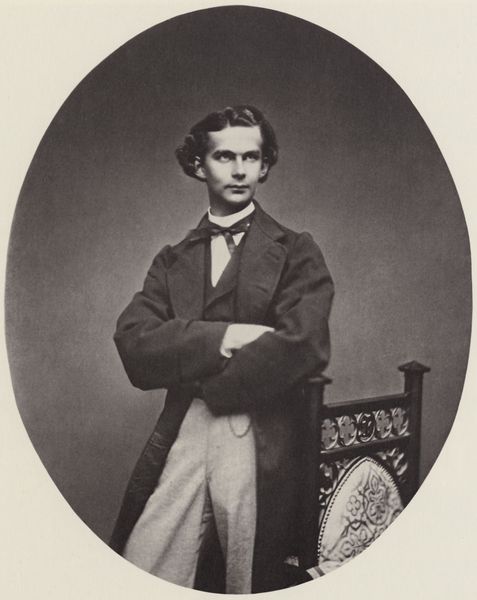
Titel: König Ludwig II. auf Schloss Hohenschwangau
Künstler: Joseph Albert
Standort: München
Institution: Geheimes Hausarchiv
Schlagwörter: mann, schatten, weiß, zola, blumen, frisur, geste, grau, haar, holz, licht, mund, nase, ohr, schwarz, stuhl, blick, muster, ornament, rock, schleife, hemd, hose, jacke, jung, wand, arme, augen, gesicht, kleidung, kragen, präsentation, rahmen, stehen, weit, bildnis, holzstuhl, portrait, porträt, haare, mantel, pose, stehend, lippen, locken, ohren, scheitel, kreis, oval, rund, lächeln, wangen, wellen, lehne, hosen, kette, ausdruck, könig, thron, polster, krawatte, ernst, streng, homme, noeud, stuhllehne, verzierung, atelier, melancholie, uhr, glatt, nachdenklich, fliege, gehrock, kniestück, revers, weste, foto, fotografie, oben, photographie, blumenmuster, medaillon, bayern, draufsicht, schwarz-weiss, halblang, mundwinkel, posieren, stehkragen, herrscher, schnitzerei, photo, halbrund, wappen, uhrenkette, uhrkette, verschränkt, jüngling, junger mann, lässig, chaise, hamd, elisabeth, anlehnen, durchbrochen, aufnahme, tragik, geschnitzt, ludwig, masswerk, gründerzeit, verlobung, studio, impressionist, costume, erhöht, ludwig i., ludwig ii, ludwig ii., sissi, albrecht, könig ludwig, nadar, kronprinz, verschränkte arme, wittelsbacher, lidwig, hise, hoffotograf, studioaufnahme, bestimmt, frosur, gewelltes haar, hanfstengl, helle hose, kaminschutz, schloßbauer, sitzlehne, umflort, verdüstert, wilde, ludwig der zweite, pantalon, porträtfoto, berschränkt, wete, verschwränkt, ovaler ausschnitt, könig ludiwg, costume$, croiser